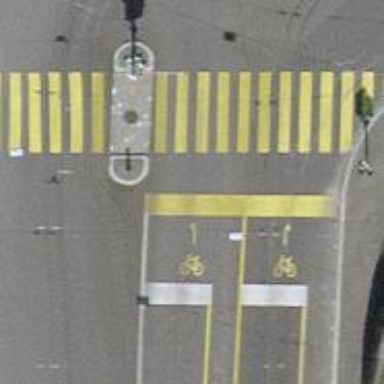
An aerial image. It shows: Road with traffic signals.